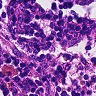
Metastatic tissue present: no